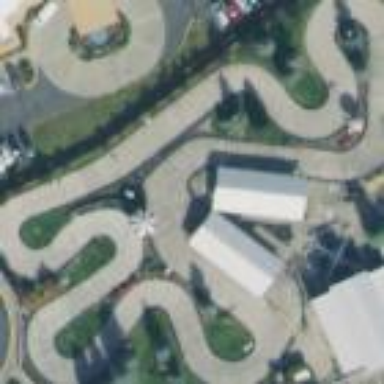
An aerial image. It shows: Motor sport raceway.